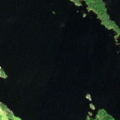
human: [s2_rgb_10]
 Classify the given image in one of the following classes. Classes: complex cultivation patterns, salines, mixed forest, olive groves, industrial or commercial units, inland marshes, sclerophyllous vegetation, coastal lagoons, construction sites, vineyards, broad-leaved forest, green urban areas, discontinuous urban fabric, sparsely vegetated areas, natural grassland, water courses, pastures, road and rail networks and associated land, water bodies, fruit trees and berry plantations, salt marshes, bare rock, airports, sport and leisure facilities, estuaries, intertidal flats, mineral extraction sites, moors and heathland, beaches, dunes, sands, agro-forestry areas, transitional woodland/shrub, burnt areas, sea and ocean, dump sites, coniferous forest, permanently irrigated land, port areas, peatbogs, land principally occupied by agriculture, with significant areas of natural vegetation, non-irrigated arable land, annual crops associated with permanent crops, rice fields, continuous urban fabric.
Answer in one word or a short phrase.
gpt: coniferous forest, mixed forest, water bodies